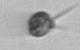
Label: Acanthoica_quattrospina